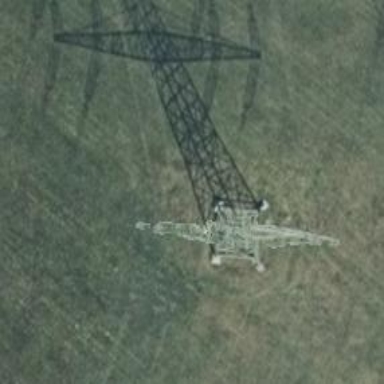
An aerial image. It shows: Towering power structure.